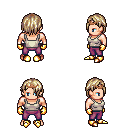
a pixel art fantasy rpg character, male body template, human, light skin, white pirate shirt, magenta pants, white blonde bangs hairstyle, bronze tiara, gold gloves, gold boots, four views (front, back, left, right), 2x2 character sprite sheet, small pixel art, hard edges, no anti-aliasing